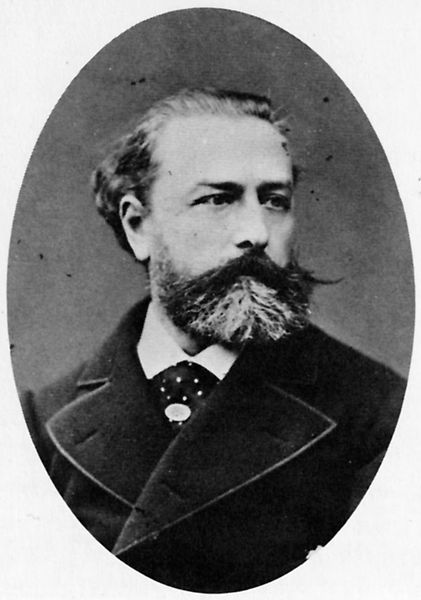
Titel: Antonin Proust
Künstler: Franck
Standort: Paris
Institution: Bibliothèque Nationale
Schlagwörter: haut, mann, weiß, frisur, grau, haar, hell, mund, nase, ohr, profil, schwarz, stirn, blick, tuch, rock, alt, anzug, bart, hemd, jacke, schnurrbart, augen, bärtig, kragen, rahmen, samt, vollbart, bildnis, hals, herr, portrait, porträt, haare, mantel, augenbrauen, knopf, ohren, oval, passpartout, rund, papier, men, white, black, collar, face, gray, grey, hair, nose, old, schnurbart, sitting, krawatte, knopfloch, streng, barbe, büste, halstuch, homme, picture, augenbraue, fleige, gehrock, hemdkragen, revers, schnauzer, selbstporträt, jacket, foto, fotografie, photographie, punkte, hall, schwarzweiss, künstler, noir, seite, punkt, tupfen, selbstbildnis, strin, stoppeln, photo, kravatte, schlips, stirnglatze, halbprofil, sad, man, blanche, ear, head, see, young, augenbraun, binder, eyes, male, suit, black and white, frame, gaze, dots, chin, coat, mouth, beard, cravat, necklace, getupft, tie, kravattennadel, victorian, franzose, human, neck, costume, harr, paspel, front, dot, artist, ears, watch, musician, eye, max, war, intellectual, lips, stare, marx, sacko, knopflöcher, cheek, eyebrows, schneuzer, gentleman, lapel, bildns, forehead, round, shirt, nasenrücken, glance, ovale, forhead, photograph, photography, visitenkarte, nadar, scholar, mustache, moustache, moustaches, ovalk, seöbstporträt, b&w, b/w, funny, schlipps, 19th century, masrt, facing, brows, gustav, writer, lapels, hairline, psychology, grat, polka dots, 19. century, b;ick, scientist, beart, carl, dark eyes, ovalrahmen, smart, grant, alexander graham bell, ellips, argentique, photoghraph, attacher, gantlman, portraait, possible rapist, eye browes, \beard, daugerotype, 3/4, psycholoy, barbee, faciale, black and white photograph, bearde, swept back hair, bierd, ulysses